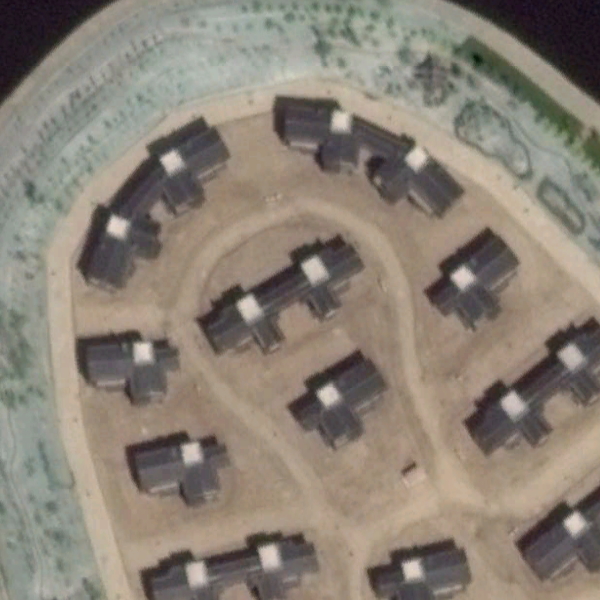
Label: MediumResidential